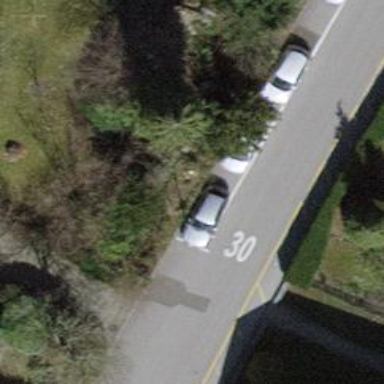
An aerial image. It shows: Avenue lined with trees.